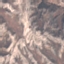
Land use / land cover: HerbaceousVegetation